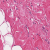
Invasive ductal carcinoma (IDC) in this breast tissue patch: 0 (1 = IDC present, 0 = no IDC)